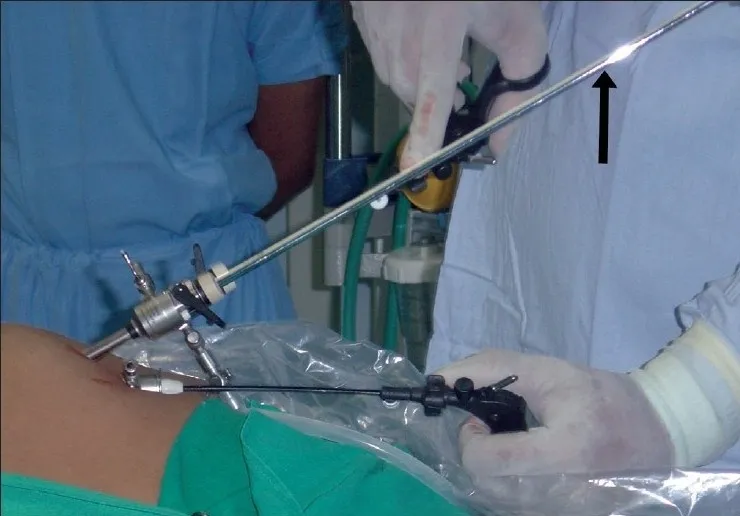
Configuration of ports.
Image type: medical_photograph (other_medical_photograph)